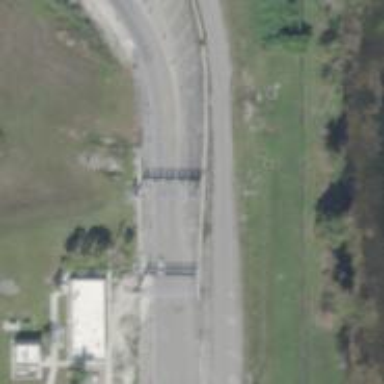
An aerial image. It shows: Toll gantry on the road.